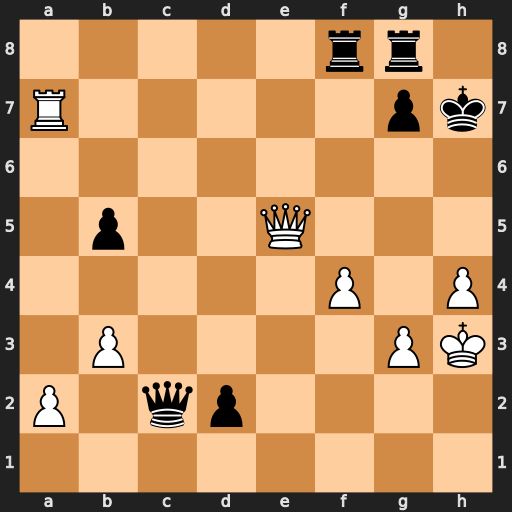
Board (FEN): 5rr1/R5pk/8/1p2Q3/5P1P/1P4PK/P1qp4/8
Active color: w
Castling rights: -
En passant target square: -
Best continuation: Qh5#